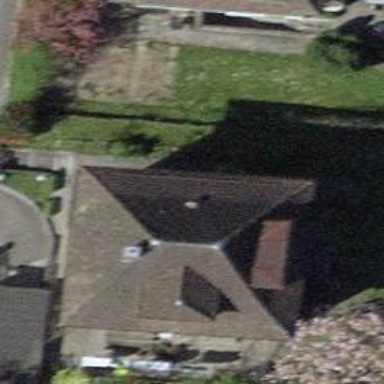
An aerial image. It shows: Detached building with hipped roof.